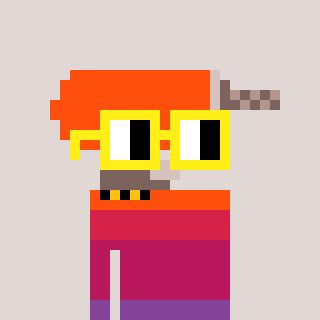
a pixel art character with square yellow glasses, a drill-shaped head and a redpinkish-colored body on a warm background